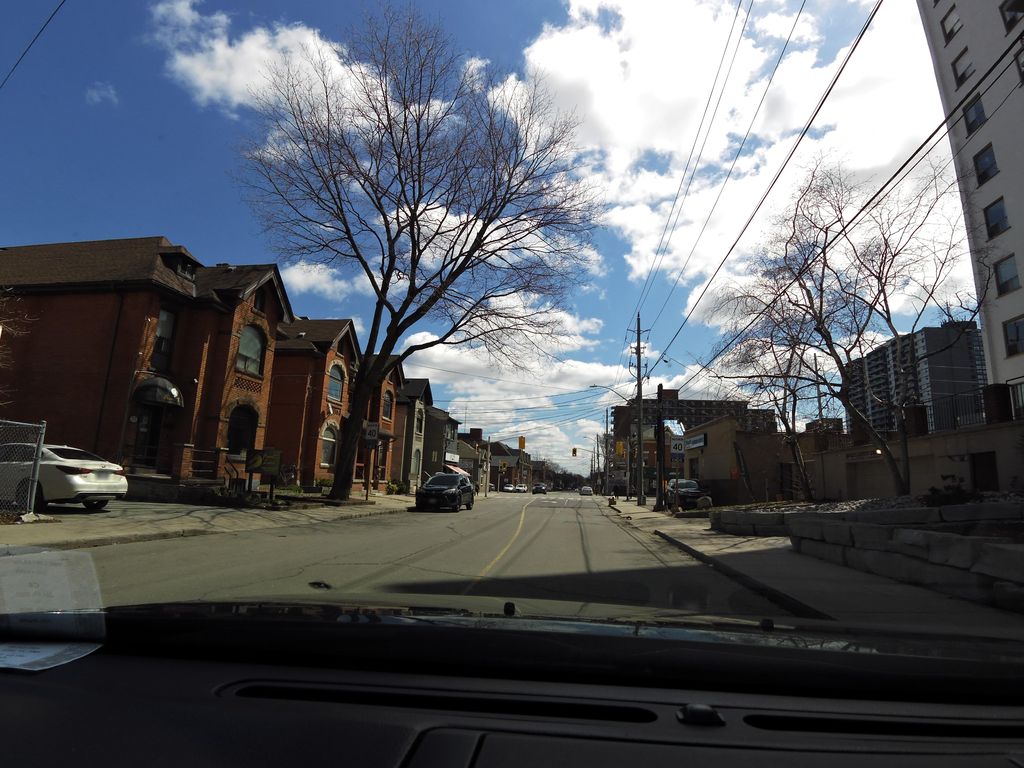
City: hamilton